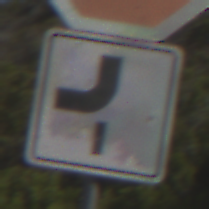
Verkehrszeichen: VerlaufVorfahrtsstrasse7
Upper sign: Stop
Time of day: MorningAfternoon
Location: Outdoor (Nature)
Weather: Clear
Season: NotSpecified
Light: Natural